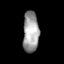
Tissue: skin
Cell type: Others
Senescence score: 0.7481
Nuclear area (px): 634
Mean DAPI intensity: 161.03